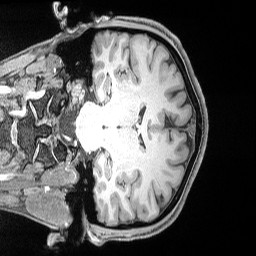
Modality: T1w
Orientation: coronal
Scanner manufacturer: siemens
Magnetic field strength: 3 T
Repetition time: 2.53 s
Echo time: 0.00169 s